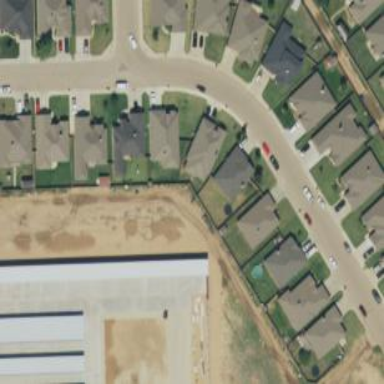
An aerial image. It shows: Alley classified as service road.